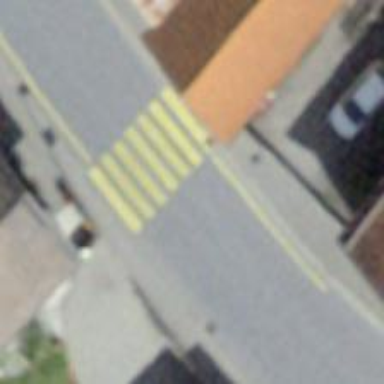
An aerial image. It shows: Marked road crossing.